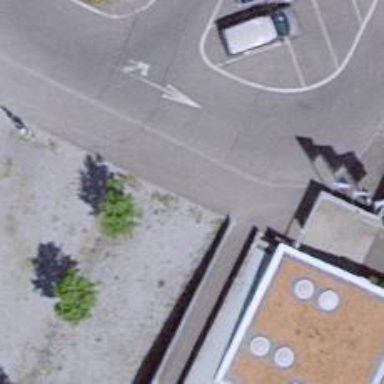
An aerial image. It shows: Bollard.